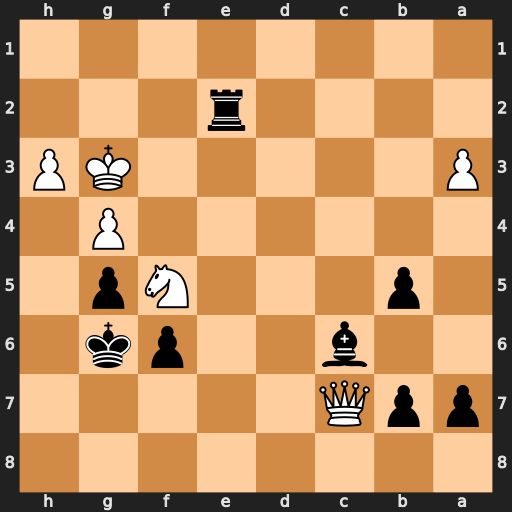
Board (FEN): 8/ppQ5/2b2pk1/1p3Np1/6P1/P5KP/4r3/8
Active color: b
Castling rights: -
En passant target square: -
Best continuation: Rg2#